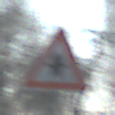
Verkehrszeichen: Vorfahrt
Umgebung: Outdoor, Suburban
Tageszeit: MorningAfternoon
Wetter: PartlyCloudy
Licht: Natural
Jahreszeit: NotSpecified
Kontrast: HighContrast